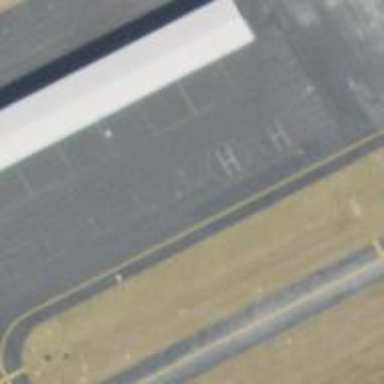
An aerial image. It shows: Hangar located at airport.